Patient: sex M, age 40
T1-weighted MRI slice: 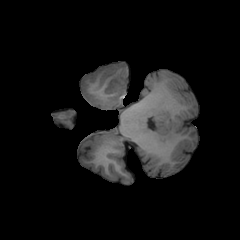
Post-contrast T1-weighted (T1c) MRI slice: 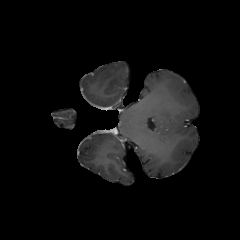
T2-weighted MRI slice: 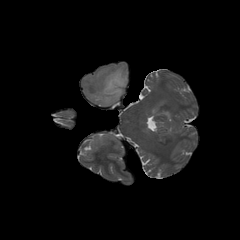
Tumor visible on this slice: yes
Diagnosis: Astrocytoma, IDH-mutant
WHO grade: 3